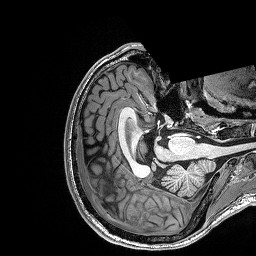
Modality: T1w
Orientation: axial